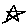
Label: star